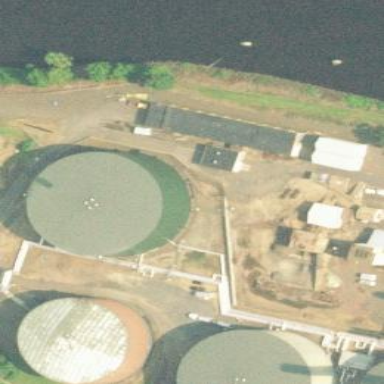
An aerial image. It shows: Service building with storage tank.